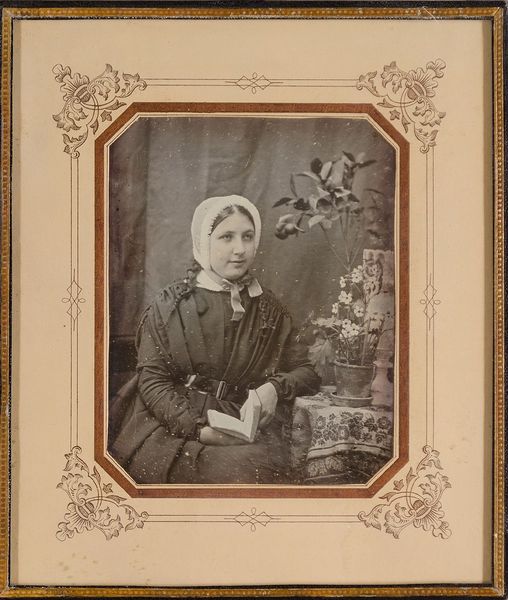
Titel: Servila Fanny Völklein, geb. 30.12.1833 in der Krankentracht der orthopädischen Anstalt des Dr. Otto Langaard am Rotherbaum (verh. mit D. Steinert)
Künstler: Johann Anton Völlner
Standort: Hamburg
Institution: Museum für Kunst und Gewerbe Hamburg
Schlagwörter: frau, haube, portrait, figur, krug, vase, kopfbedeckung, topf, foto, fotografie, photographie, buch, photo, topfpflanzen, lichtbild, daguerreotypie, bildwerke, gefäß, angewandte und bildende kunst, hessische systematik, behälter, porträt, porträtfotografie, porträtphotographie, hüftbild